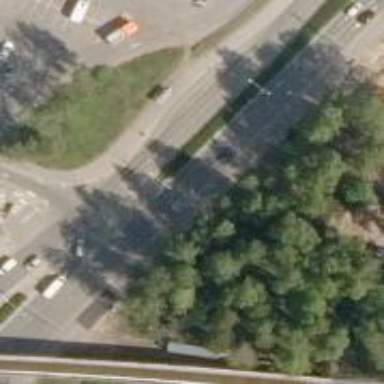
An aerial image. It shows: Asphalt cycleway with crossing.